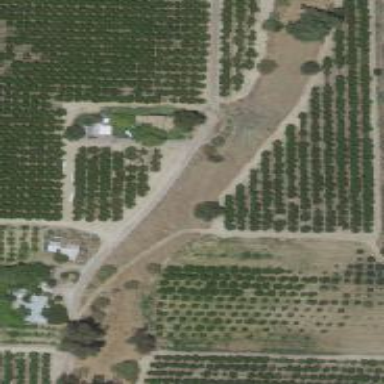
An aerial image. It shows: Orchard.